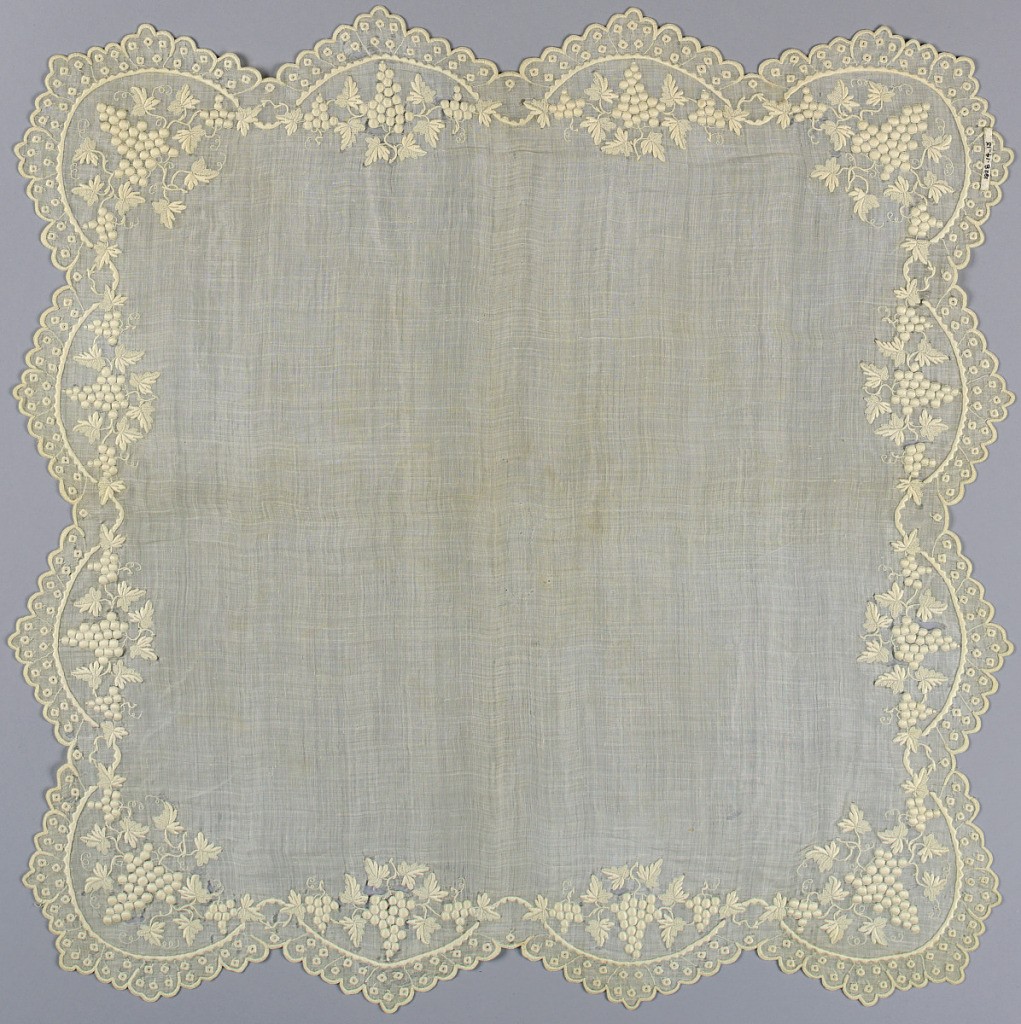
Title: Handkerchief
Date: early 19th century
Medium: cotton, linen Technique: embroidered
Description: Large square handkerchief of sheer white linen embroidered around border with grapevine design. Scalloped edges.